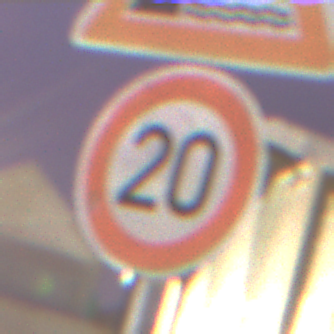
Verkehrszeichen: Geschwindigkeit20
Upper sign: Ufer
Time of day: SunriseSunset
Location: Outdoor (Urban)
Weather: PartlyCloudy
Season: NotSpecified
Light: Artificial